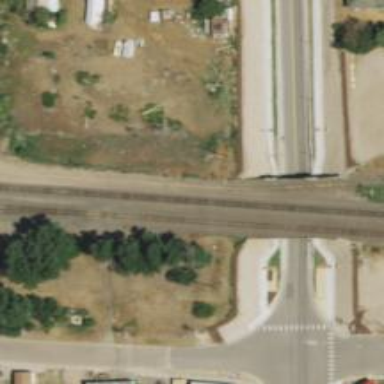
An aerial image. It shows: Railway siding with rails.